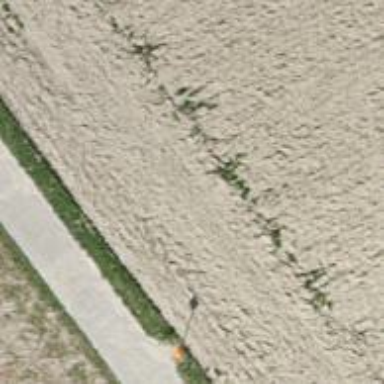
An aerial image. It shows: Pole with roof-covered pipeline marker.